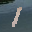
Label: 1